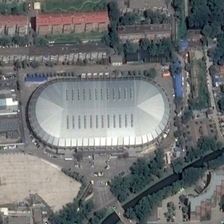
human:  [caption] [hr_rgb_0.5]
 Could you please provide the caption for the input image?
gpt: many green trees and buildings are around a silver gray building shaped like ring runway .

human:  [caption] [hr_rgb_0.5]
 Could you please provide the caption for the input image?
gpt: many green trees and buildings are around a silver gray building shaped like ring runway .

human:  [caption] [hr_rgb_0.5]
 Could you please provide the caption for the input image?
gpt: many green trees and buildings are around a silver gray building shaped like ring runway .

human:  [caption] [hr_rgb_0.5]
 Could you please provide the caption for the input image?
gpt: many green trees and buildings are around a silver gray building shaped like ring runway .

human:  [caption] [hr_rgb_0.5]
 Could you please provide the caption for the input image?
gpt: many green trees and buildings are around a silver gray building shaped like ring runway .